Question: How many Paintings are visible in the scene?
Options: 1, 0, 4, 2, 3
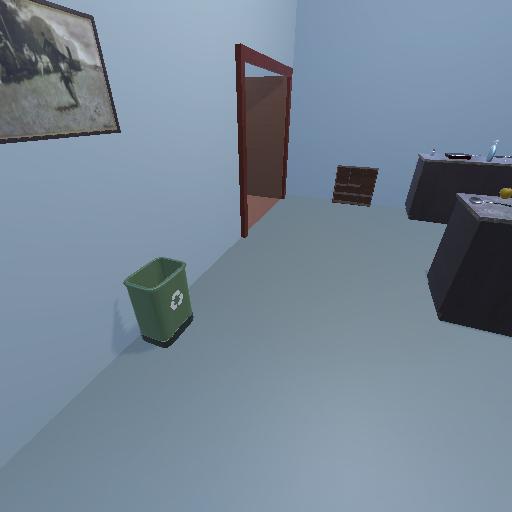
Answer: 1